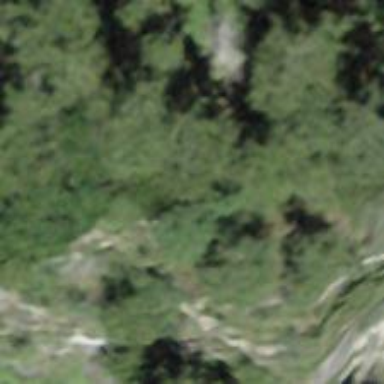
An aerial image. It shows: Natural cliff.